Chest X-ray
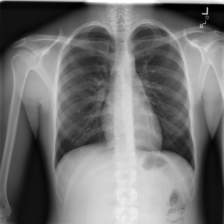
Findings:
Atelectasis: negative
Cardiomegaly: negative
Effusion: negative
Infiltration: negative
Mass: negative
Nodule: negative
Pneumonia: negative
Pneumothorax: negative
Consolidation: negative
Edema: negative
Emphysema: negative
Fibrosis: negative
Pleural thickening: negative
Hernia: negative